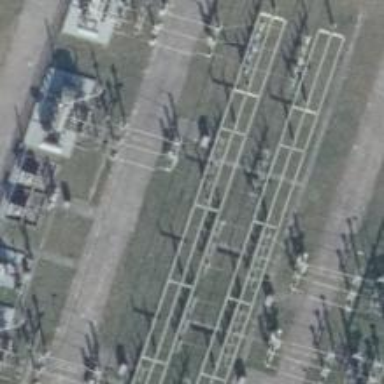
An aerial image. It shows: Busbar power line with 3 cables.